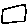
Label: square